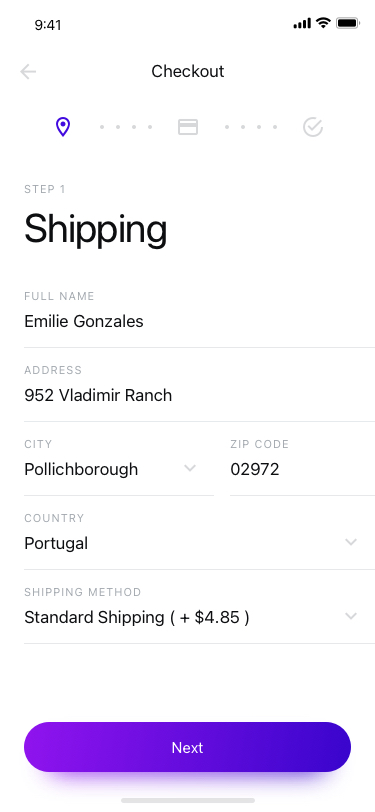
Text in this UI design:
Next
Emilie Gonzales
FULL NAME
952 Vladimir Ranch
ADDRESS
Pollichborough
CITY
02972
ZIP CODE
Portugal
COUNTRY
Standard Shipping ( + $4.85 )
SHIPPING METHOD
Shipping
STEP 1
Checkout